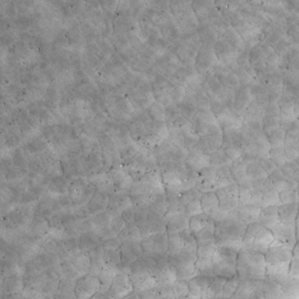
Label: non_frost